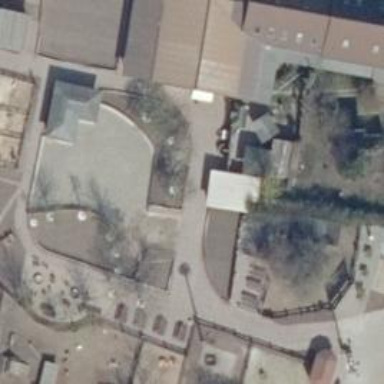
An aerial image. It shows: Theme park.